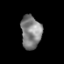
Tissue: prostate
Cell type: T cells
Senescence score: 0.7178
Nuclear area (px): 660
Mean DAPI intensity: 130.52